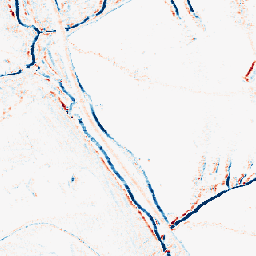
Category: morphological
Decomposition family: morphological_rect
Decomposition parameters: operation: average
width: 5
height: 3
Upsampling method: nearest
Upsampling parameters: scale: 4
Upsampling scale: 4